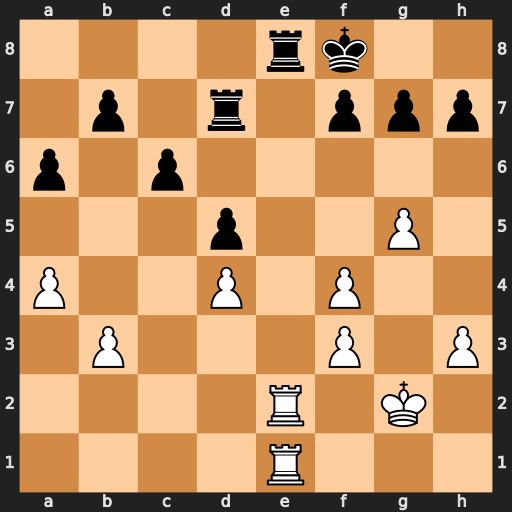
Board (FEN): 4rk2/1p1r1ppp/p1p5/3p2P1/P2P1P2/1P3P1P/4R1K1/4R3
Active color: w
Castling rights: -
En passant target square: -
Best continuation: Rxe8#